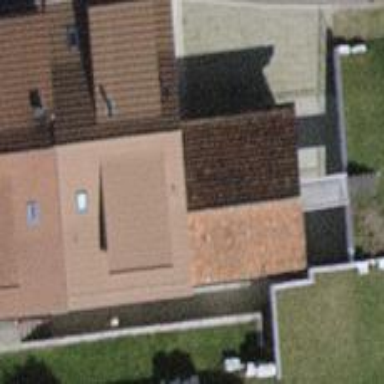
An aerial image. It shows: Building with tiled roof.